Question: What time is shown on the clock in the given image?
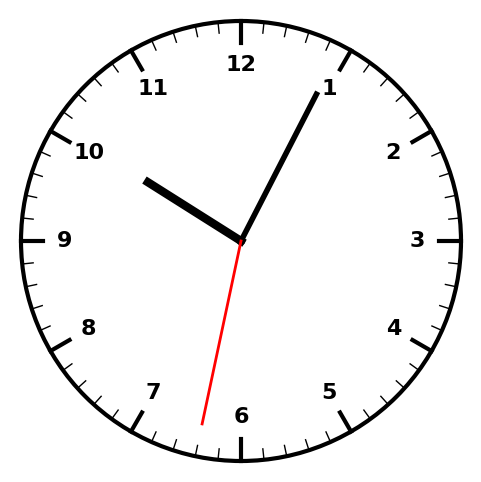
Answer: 10:04:32